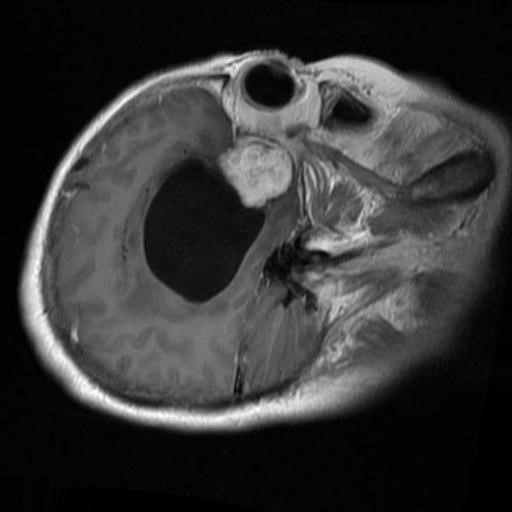
Label: brain_menin